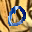
Label: 0